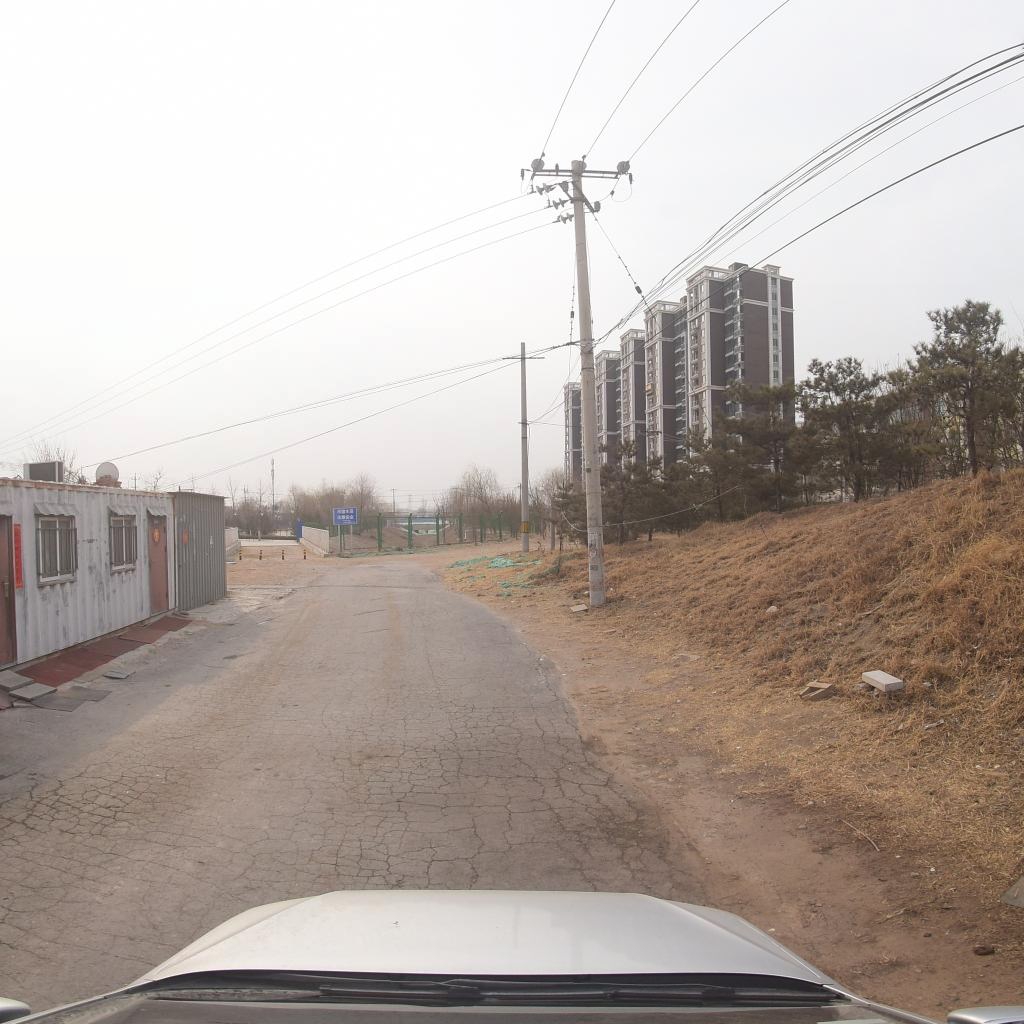
Region: Fengtai
Road damage annotations: alligator crack